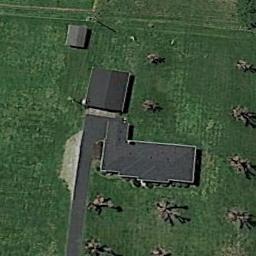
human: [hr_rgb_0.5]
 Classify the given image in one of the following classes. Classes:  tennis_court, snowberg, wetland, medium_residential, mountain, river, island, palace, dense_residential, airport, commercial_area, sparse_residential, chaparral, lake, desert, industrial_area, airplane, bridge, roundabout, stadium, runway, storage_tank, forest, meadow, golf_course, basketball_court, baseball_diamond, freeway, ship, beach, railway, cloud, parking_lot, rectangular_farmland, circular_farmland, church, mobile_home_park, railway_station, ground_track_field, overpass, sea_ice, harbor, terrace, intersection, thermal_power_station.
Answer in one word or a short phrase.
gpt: sparse_residential